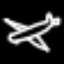
Label: airplane